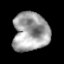
Tissue: lung
Cell type: Others
Senescence score: 0.2384
Nuclear area (px): 1366
Mean DAPI intensity: 160.674